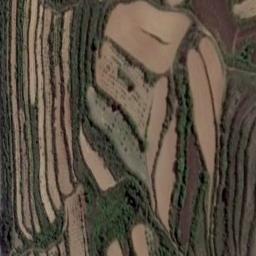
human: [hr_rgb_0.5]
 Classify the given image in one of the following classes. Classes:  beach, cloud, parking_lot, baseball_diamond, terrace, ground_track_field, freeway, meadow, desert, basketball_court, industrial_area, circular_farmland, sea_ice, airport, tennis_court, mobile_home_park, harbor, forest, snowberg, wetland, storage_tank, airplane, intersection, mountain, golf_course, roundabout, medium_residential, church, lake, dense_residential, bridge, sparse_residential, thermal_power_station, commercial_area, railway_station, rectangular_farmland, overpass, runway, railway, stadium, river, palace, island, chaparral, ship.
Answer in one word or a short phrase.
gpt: terrace